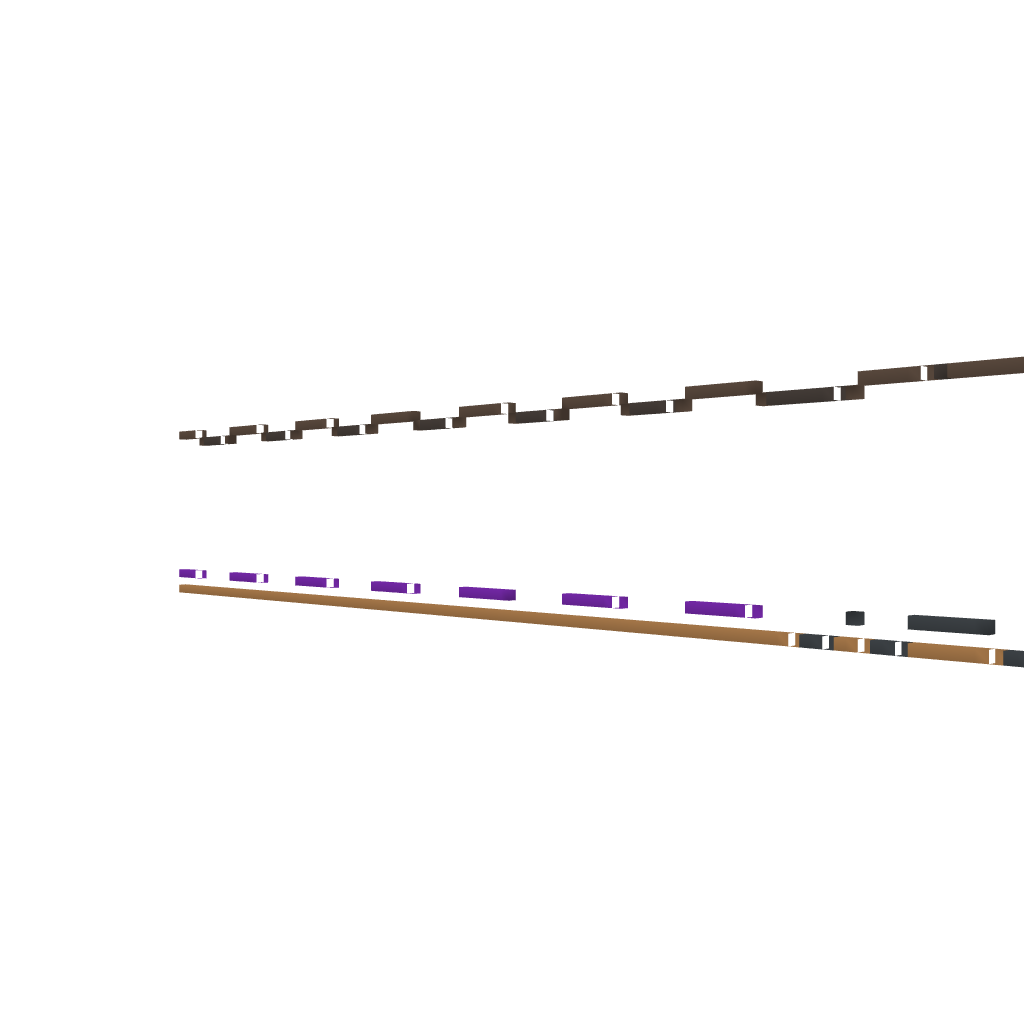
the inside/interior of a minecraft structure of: HUGE nyan cat